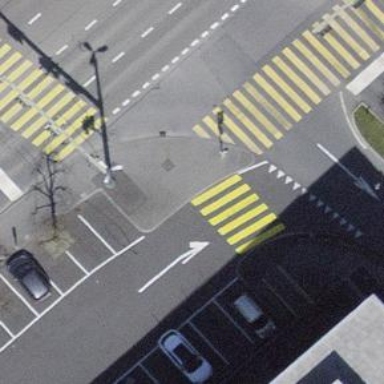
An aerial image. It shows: Uncontrolled zebra crossing with notable zebra markings.